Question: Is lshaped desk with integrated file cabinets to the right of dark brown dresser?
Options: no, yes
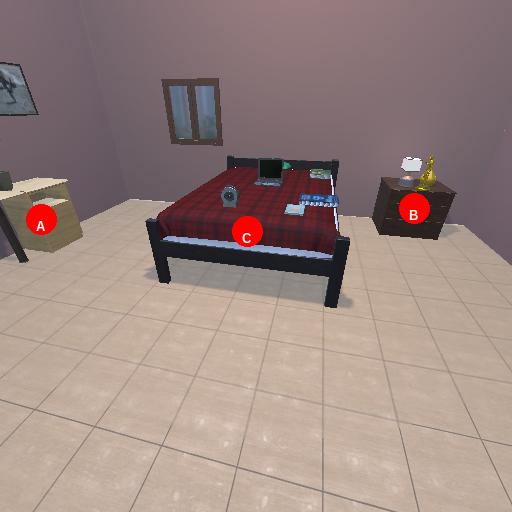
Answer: no